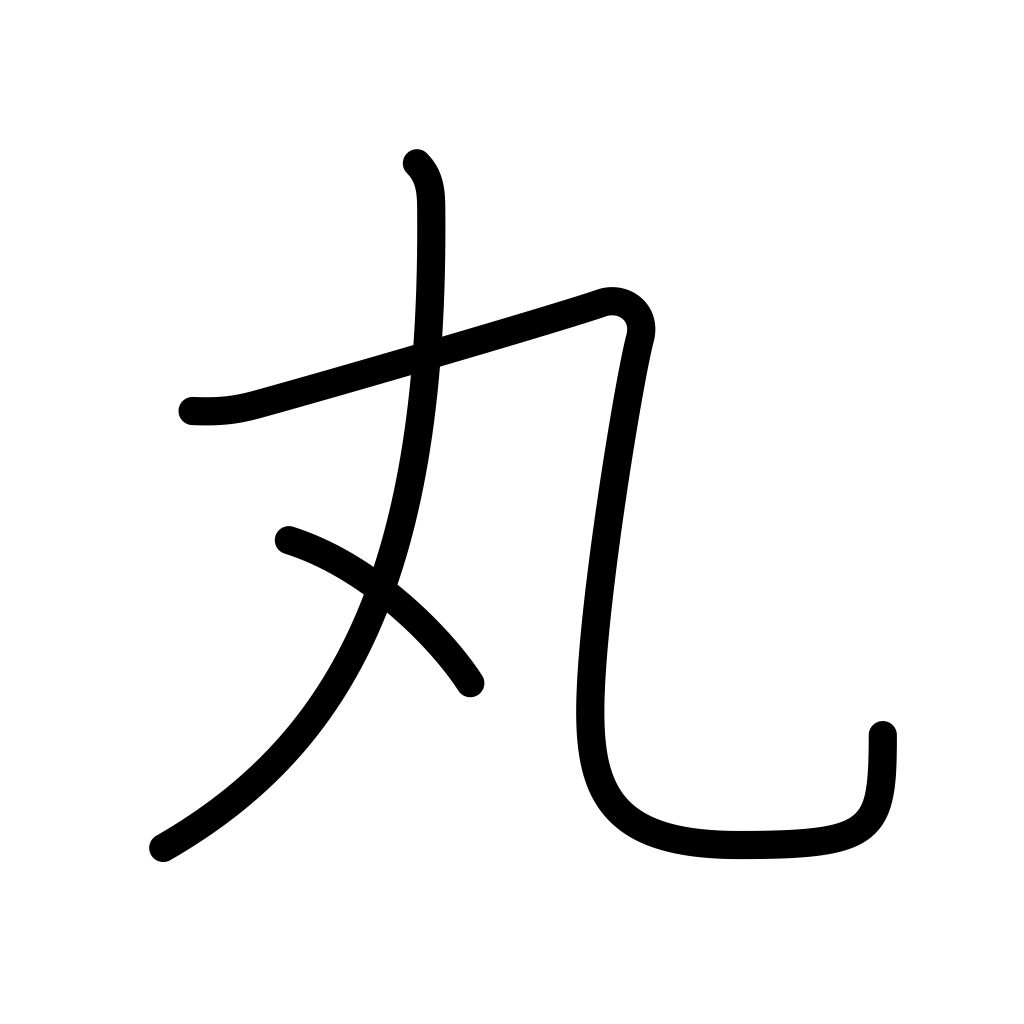
Meaning: round, perfection, -ship, pills, make round, roll up, curl up, seduce, explain away